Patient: sex F, age 57
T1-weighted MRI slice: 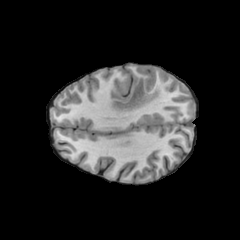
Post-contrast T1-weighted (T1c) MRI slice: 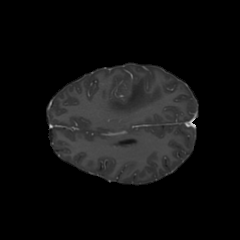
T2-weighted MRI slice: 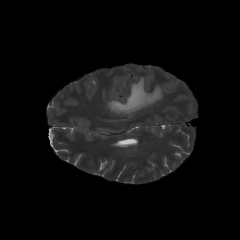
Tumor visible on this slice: yes
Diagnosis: Glioblastoma, IDH-wildtype
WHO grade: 4